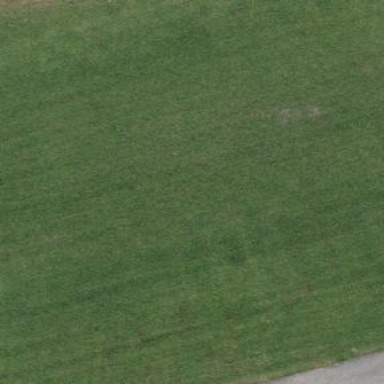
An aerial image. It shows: Grass pitch designated for soccer.